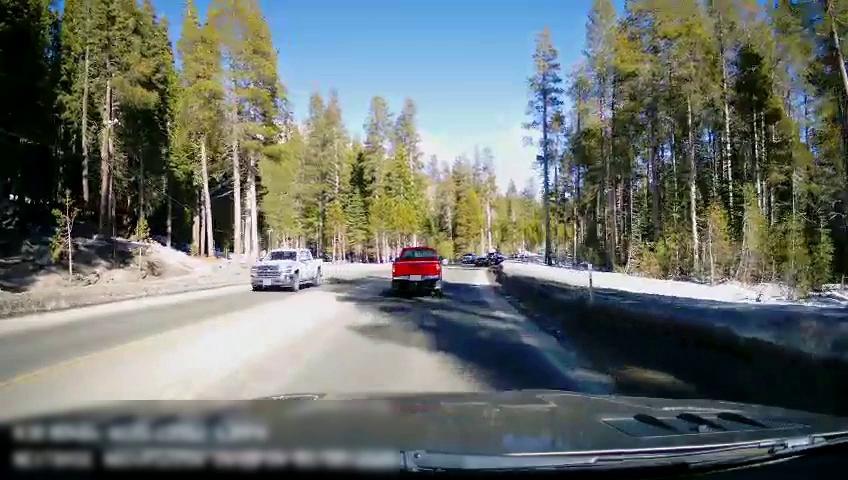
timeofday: Day
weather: Sunny
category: Drivable Space
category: Vehicles | Truck
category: Vehicles | Car
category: Vehicles | Truck
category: Vehicles | Truck